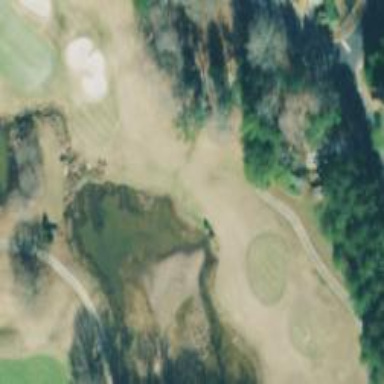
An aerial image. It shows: View of golf hole.